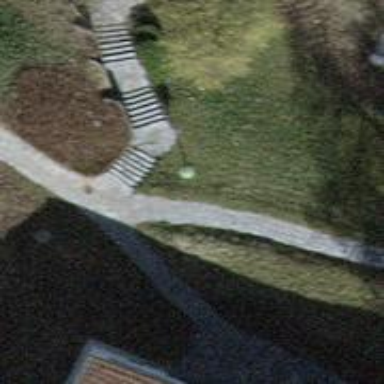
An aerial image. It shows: Set of steps on the road.